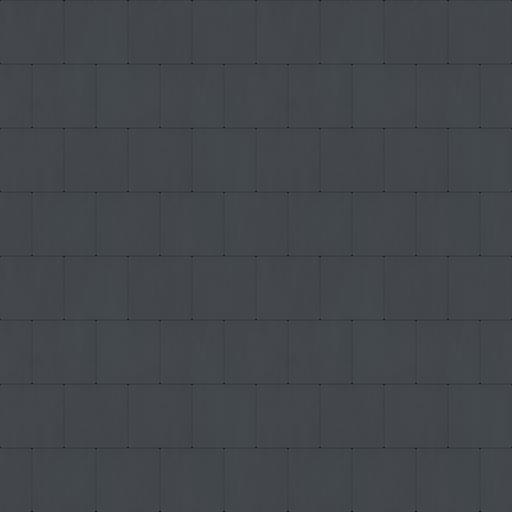
Tags: decoration design metal plates